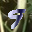
Label: 9